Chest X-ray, PA view. Patient: 59 years old, sex M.
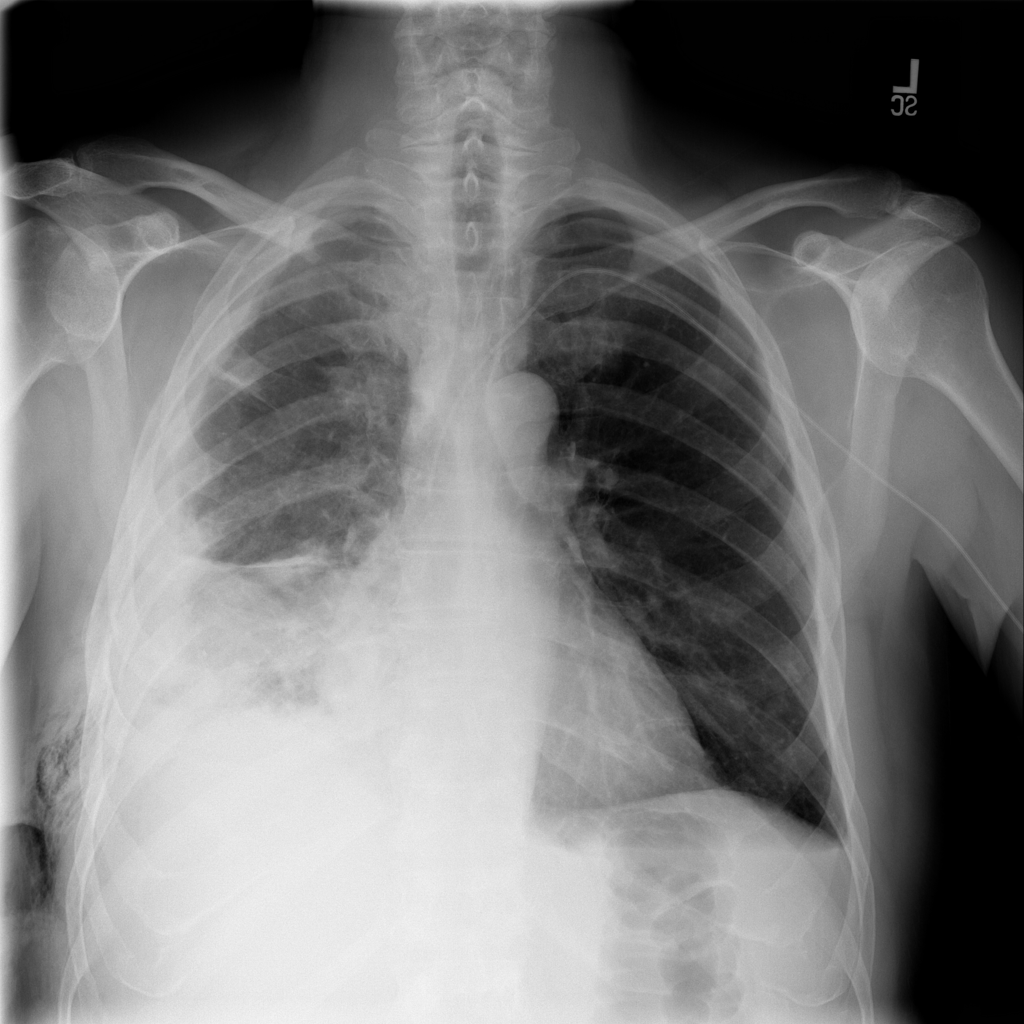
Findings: No Finding